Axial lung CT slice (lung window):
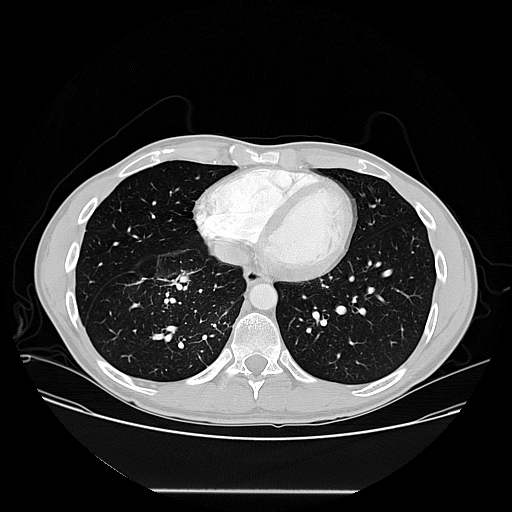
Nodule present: no